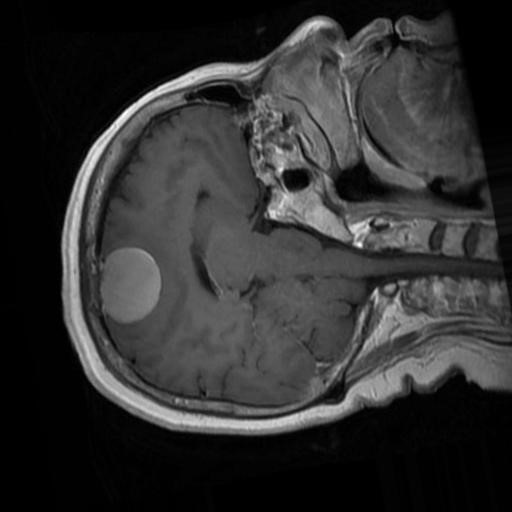
Label: brain_menin